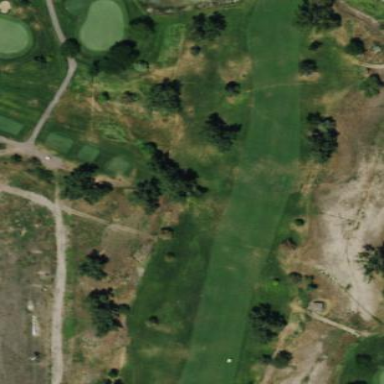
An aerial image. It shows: Grassy area designated as golf fairway.